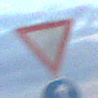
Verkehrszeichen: VorfahrtGewaehren
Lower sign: VorgeschriebeneFahrtrichtungGeradeausOderLinks
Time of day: SunriseSunset
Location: Outdoor (Nature)
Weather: PartlyCloudy
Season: NotSpecified
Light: Natural